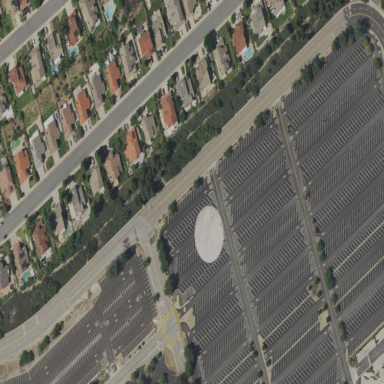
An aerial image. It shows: Parking area with surface.